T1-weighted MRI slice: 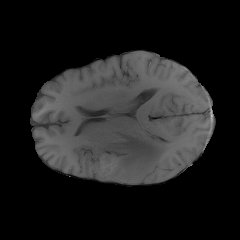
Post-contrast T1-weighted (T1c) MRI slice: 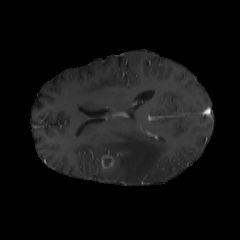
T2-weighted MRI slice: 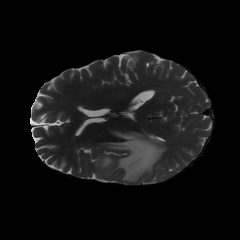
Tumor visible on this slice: yes